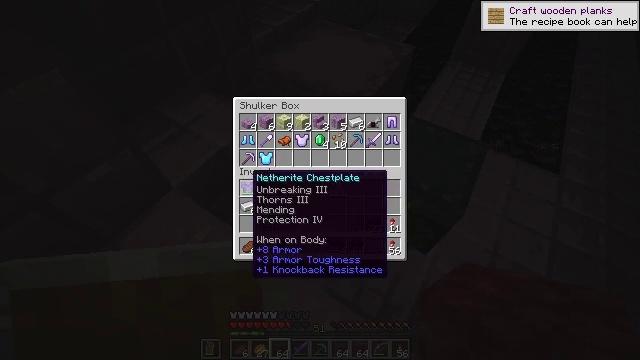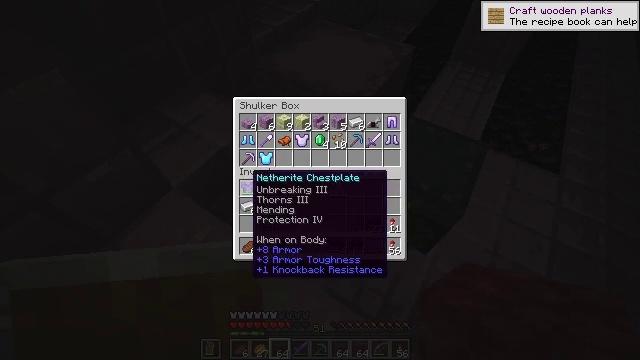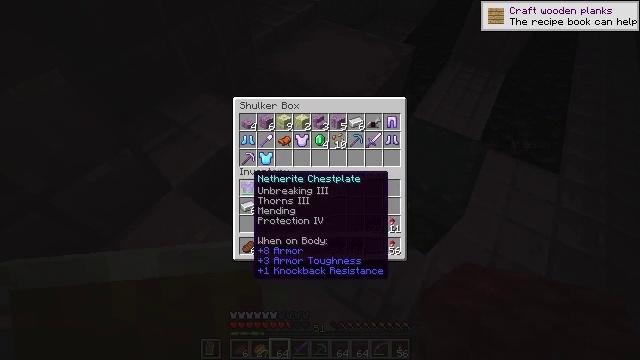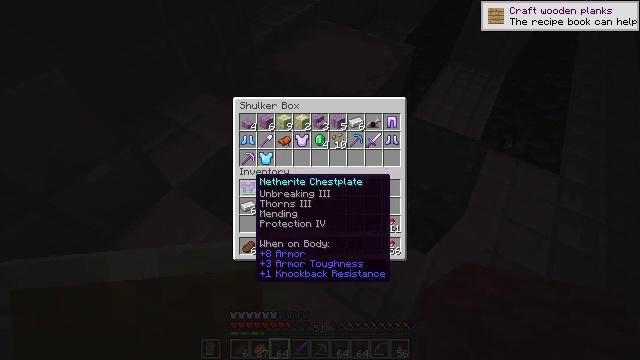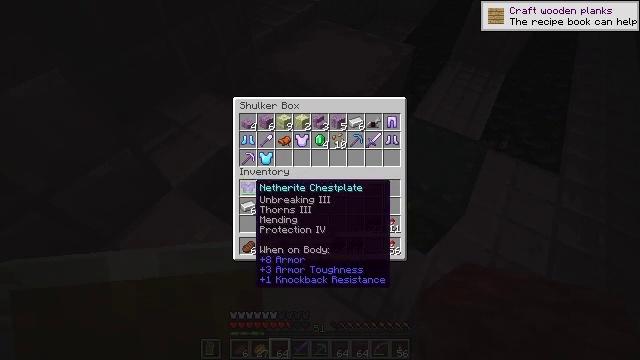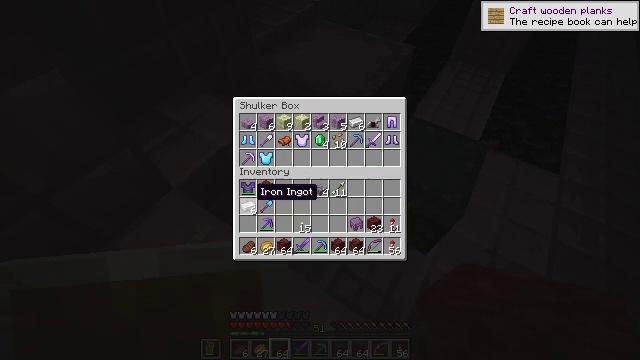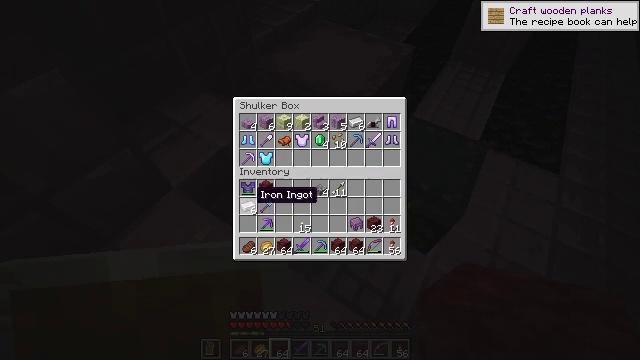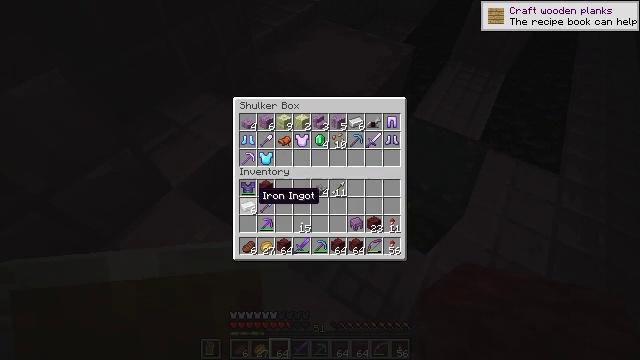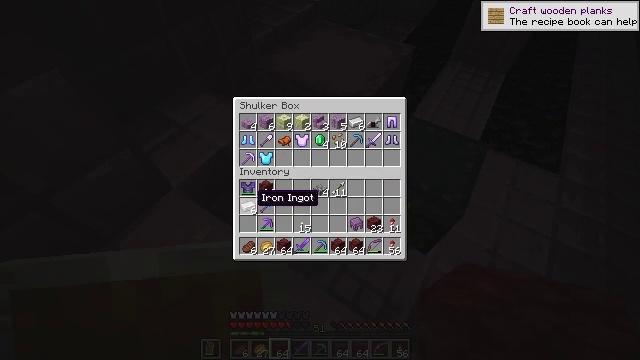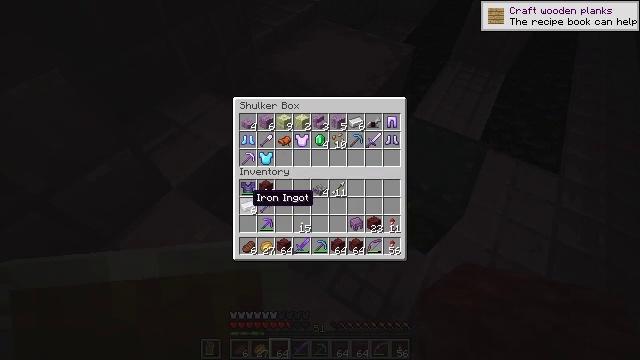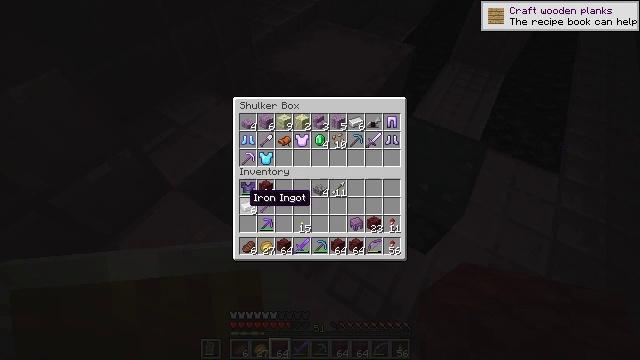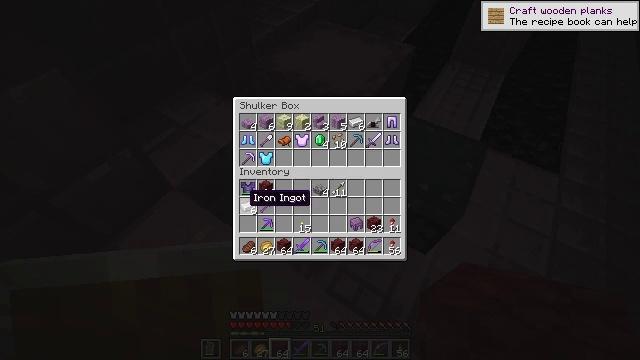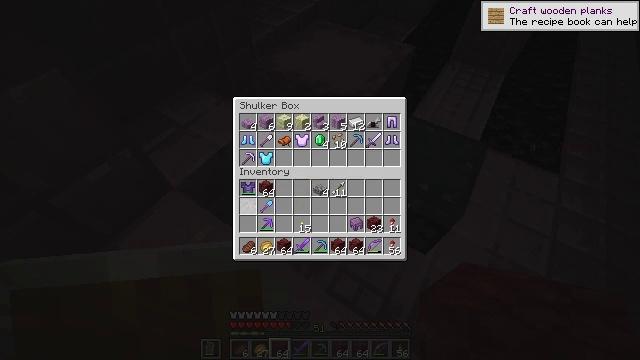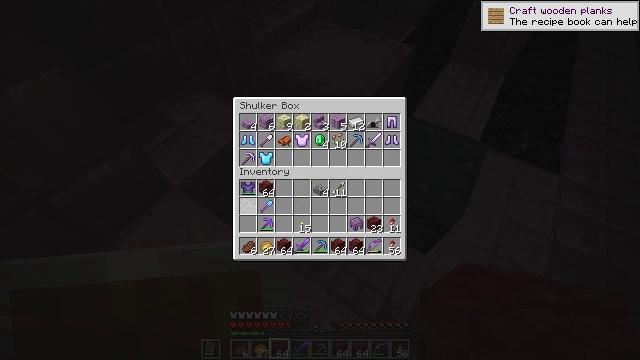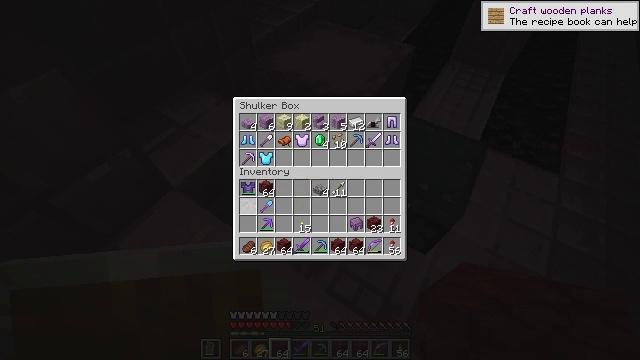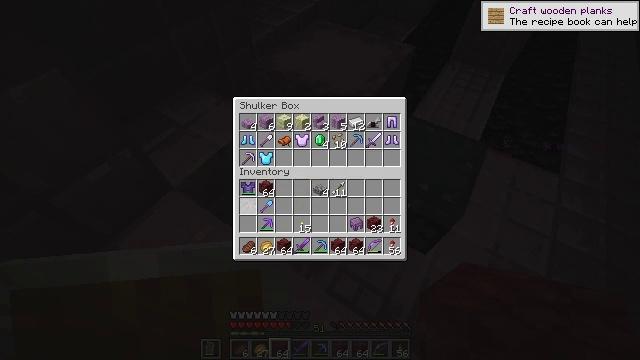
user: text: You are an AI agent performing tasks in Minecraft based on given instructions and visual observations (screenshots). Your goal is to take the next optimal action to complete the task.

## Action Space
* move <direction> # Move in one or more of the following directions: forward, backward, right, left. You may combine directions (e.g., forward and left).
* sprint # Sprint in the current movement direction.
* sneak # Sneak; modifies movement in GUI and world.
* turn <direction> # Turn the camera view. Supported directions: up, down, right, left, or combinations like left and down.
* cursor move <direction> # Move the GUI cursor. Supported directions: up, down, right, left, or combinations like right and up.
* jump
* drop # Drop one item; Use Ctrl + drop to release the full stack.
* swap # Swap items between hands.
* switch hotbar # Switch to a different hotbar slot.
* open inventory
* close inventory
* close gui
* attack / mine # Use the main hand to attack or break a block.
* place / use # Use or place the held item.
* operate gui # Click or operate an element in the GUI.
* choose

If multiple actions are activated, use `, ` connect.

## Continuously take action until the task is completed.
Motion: motion action
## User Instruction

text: Collect the shulker box to move it.
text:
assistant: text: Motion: sneak
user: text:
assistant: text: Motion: sneak
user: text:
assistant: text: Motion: sneak
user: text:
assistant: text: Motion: sneak
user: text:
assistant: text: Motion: sneak
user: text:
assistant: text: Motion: sneak
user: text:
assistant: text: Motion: sneak
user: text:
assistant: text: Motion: sneak
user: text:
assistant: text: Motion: sneak
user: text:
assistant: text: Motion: sneak
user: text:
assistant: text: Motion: sneak
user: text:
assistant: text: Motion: sneak, choose
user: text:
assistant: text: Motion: sneak, choose
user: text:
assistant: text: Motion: sneak, choose
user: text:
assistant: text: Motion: sneak
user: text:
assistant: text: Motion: sneak, cursor move right
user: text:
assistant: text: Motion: sneak, cursor move right
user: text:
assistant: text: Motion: sneak, cursor move right
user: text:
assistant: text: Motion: sneak, cursor move right
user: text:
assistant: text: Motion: sneak, cursor move right
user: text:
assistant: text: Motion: sneak
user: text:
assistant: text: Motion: sneak
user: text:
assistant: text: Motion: sneak, cursor move right
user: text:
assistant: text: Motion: sneak, cursor move right
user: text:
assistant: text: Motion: sneak
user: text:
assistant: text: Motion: sneak
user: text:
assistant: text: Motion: sneak
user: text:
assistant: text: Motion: sneak
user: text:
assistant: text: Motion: sneak, cursor move down
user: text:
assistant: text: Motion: sneak